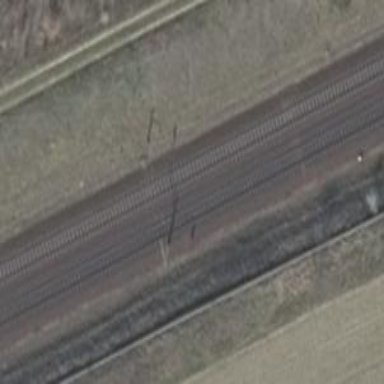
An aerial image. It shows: Railway milestone with catenary mast.